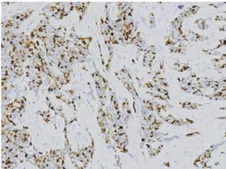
Pathology findings. (F) Ki67 is positive on immunohistochemistry staining.
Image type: pathology (immunostaining)